Question: As quads faces are no longer supported in three.js. I am having trouble Raycast picking segments between 4 vertices points as a square as they are now made up of triangle faces.
So my picking returns triangle shape not square:
'''
var faces = 10;
var myplane = new THREE.Mesh(
new THREE.PlaneGeometry(1000, 1000, faces, faces),
new THREE.MeshNormalMaterial({
color: 0x993333,
wireframe: false
}));
objects.push(myplane);
scene.add(myplane);
//raycast code
if ( intersects.length > 0 ) {
_controls.noRotate = true;
var face = intersects[0].face;
var temp = intersects[0].object;
var geo = temp.geometry;
geo.vertices[face.a].z -= 20;
geo.vertices[face.b].z -= 20;
geo.vertices[face.c].z -= 20;
//want other face verts below basically
geo.vertices[face.d].z -= 20;
geo.vertices[face.e].z -= 20;
geo.vertices[face.f].z -= 20;
geo.verticesNeedUpdate = true;
if(intersects[ 0 ].faceIndex % 2 == 0){
// geo.vertices[intersects[0].faceIndex + 1].z = 40;
// console.log("Even face Index: " + intersects[ 0 ].faceIndex);
}else{
// console.log("Odd face Index: " + intersects[ 0 ].faceIndex -1);
//geo.vertices[intersects[0].faceIndex - 1].z = 40, of course doest work
}
}
'''
Below is a 2d example for a better vsual...
Currently I get the red out-come , but I'm wanting to pick like the green example:

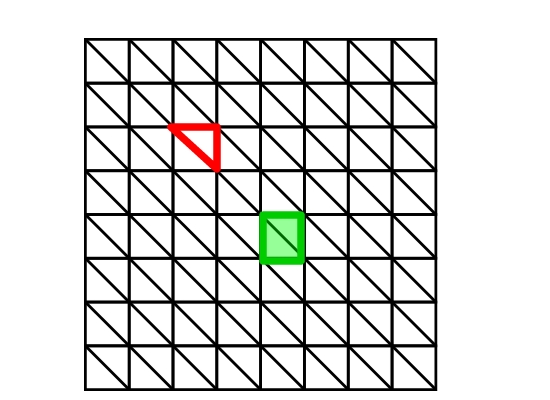
Answer: try this code to get intersection faces
'''
if ( intersects.length > 0 )
{
var faceIndex = intersects[0].faceIndex;
var obj = intersects[0].object;
var geom = obj.geometry;
var faces = obj.geometry.faces;
var facesIndices = ["a","b","c"];
facesIndices.forEach(function(indices){
geom.vertices[faces[faceIndex][indices]].setZ(-10);
});
if(faceIndex%2 == 0){
faceIndex = faceIndex+1;
}else{
faceIndex = faceIndex-1;
}
facesIndices.forEach(function(indices){
geom.vertices[faces[faceIndex][indices]].setZ(-10);
});
geom.verticesNeedUpdate = true;
}
'''